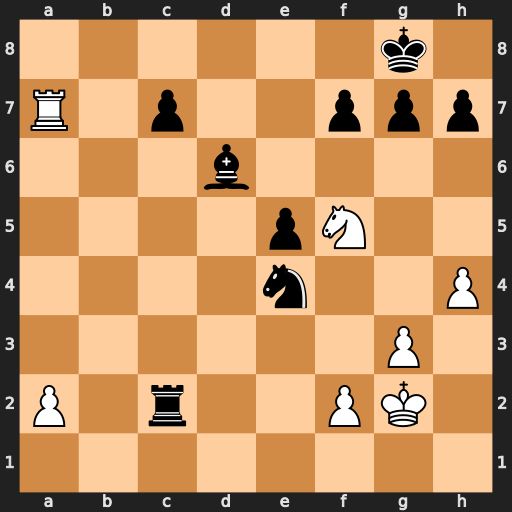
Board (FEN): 6k1/R1p2ppp/3b4/4pN2/4n2P/6P1/P1r2PK1/8
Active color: w
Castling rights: -
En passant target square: -
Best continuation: Ra8+ Bf8 Ne7+ Kh8 Rxf8#